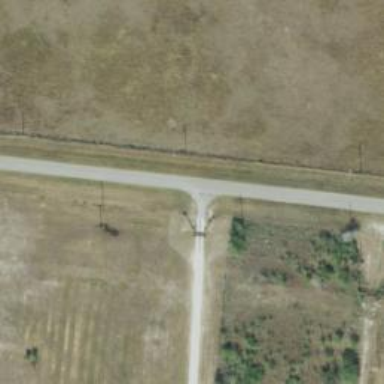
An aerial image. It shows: Unclassified road with asphalt surface.